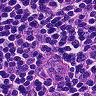
Metastatic tissue present: no